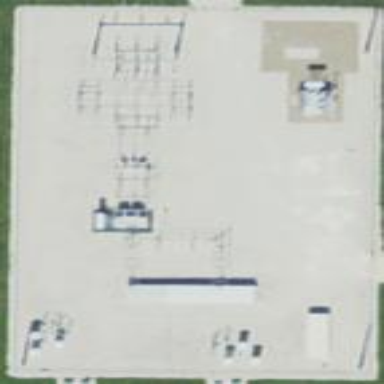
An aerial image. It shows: Power substation dedicated to generation.